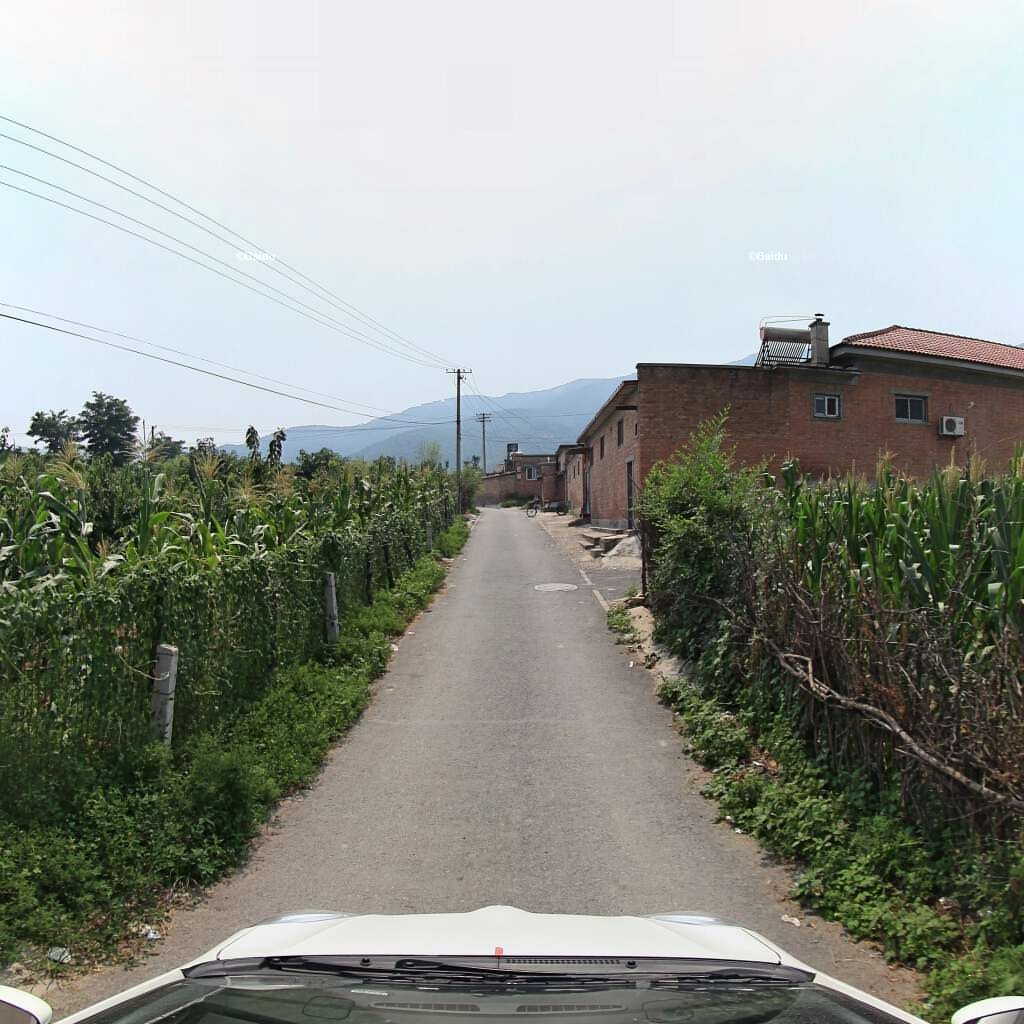
Region: Haidian
Road damage annotations: transverse patch, manhole cover